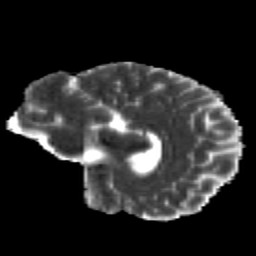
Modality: MD
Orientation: sagittal
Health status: healthy
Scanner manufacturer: siemens
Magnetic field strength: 3 T
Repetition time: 12 s
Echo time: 0.092 s